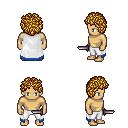
a pixel art fantasy rpg character, male body template, human, tanned skin, white trimmed cape, white pants, blonde curly afro hairstyle, dagger, four views (front, back, left, right), 2x2 character sprite sheet, small pixel art, hard edges, no anti-aliasing